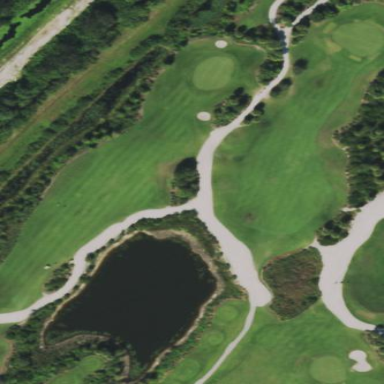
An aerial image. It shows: Golf fairway surrounded by grass.